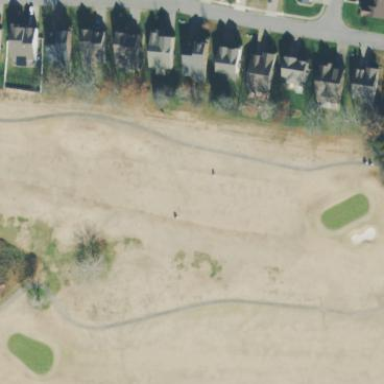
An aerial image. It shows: Golf fairway in the image.